Aerial crown-view tile of a tropical tree (Barro Colorado Island, Panama), acquired 20240918:
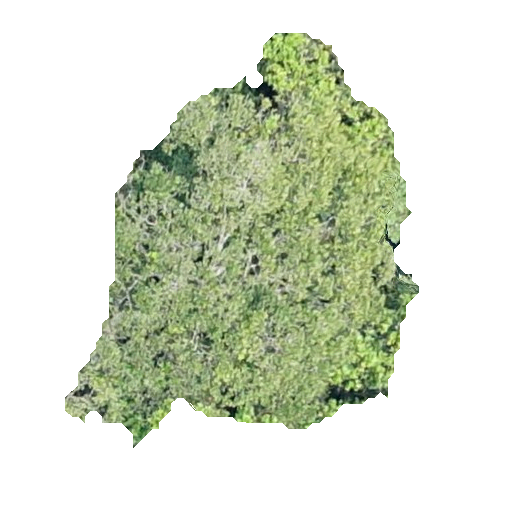
Species: Anacardium excelsum
GBIF accepted scientific name: Anacardium excelsum
Crown area: 146.41 m²